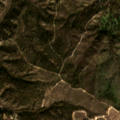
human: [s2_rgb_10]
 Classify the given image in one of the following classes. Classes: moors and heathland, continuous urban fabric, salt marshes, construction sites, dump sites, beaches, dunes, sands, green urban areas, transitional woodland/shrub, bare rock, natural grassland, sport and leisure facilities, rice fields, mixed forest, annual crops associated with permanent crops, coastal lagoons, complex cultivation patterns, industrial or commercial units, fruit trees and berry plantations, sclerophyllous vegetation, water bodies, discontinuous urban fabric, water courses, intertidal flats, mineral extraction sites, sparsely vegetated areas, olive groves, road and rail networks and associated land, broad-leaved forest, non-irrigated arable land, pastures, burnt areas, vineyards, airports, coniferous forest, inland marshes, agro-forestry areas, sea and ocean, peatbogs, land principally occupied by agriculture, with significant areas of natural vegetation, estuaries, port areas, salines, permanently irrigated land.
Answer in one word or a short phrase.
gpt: broad-leaved forest, transitional woodland/shrub